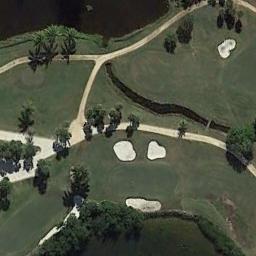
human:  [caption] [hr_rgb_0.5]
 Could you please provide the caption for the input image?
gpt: There are two parallel paths from top left to bottom right .

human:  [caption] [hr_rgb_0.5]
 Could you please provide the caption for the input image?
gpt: Several roads cross each other on the golf course .

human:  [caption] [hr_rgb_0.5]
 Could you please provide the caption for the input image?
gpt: The golf course has a lake, Some fairways, Roads, Barrier trees and sandpits and a river goes through the golf course .

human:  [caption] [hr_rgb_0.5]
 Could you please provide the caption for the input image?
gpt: There are several bunkers and lakes and a few paths and many trees on a large green lawn on the golf course .

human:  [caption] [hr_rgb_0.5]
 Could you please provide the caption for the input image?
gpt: There are four bunkers and two lakes on the golf course .